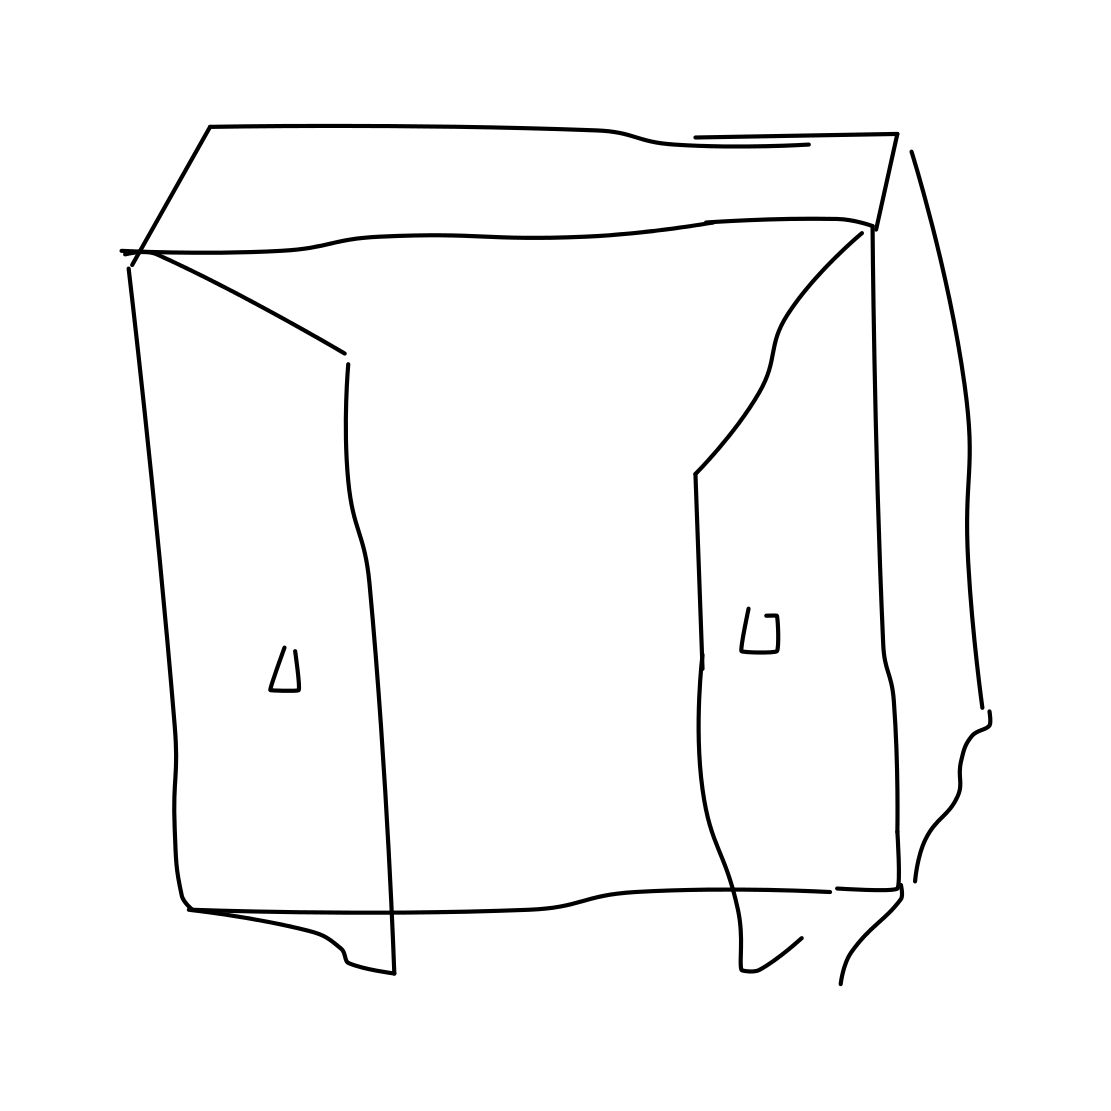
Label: cabinet